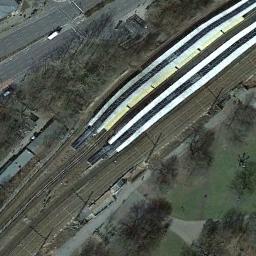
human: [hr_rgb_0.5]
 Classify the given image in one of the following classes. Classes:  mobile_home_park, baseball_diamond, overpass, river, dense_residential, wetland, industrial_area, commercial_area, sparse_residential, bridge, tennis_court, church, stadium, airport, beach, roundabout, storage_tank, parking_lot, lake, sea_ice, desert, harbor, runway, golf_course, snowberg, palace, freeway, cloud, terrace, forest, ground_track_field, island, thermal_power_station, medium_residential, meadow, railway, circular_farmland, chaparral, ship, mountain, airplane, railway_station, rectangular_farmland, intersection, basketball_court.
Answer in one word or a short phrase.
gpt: railway_station